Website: walmart
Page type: billing-address
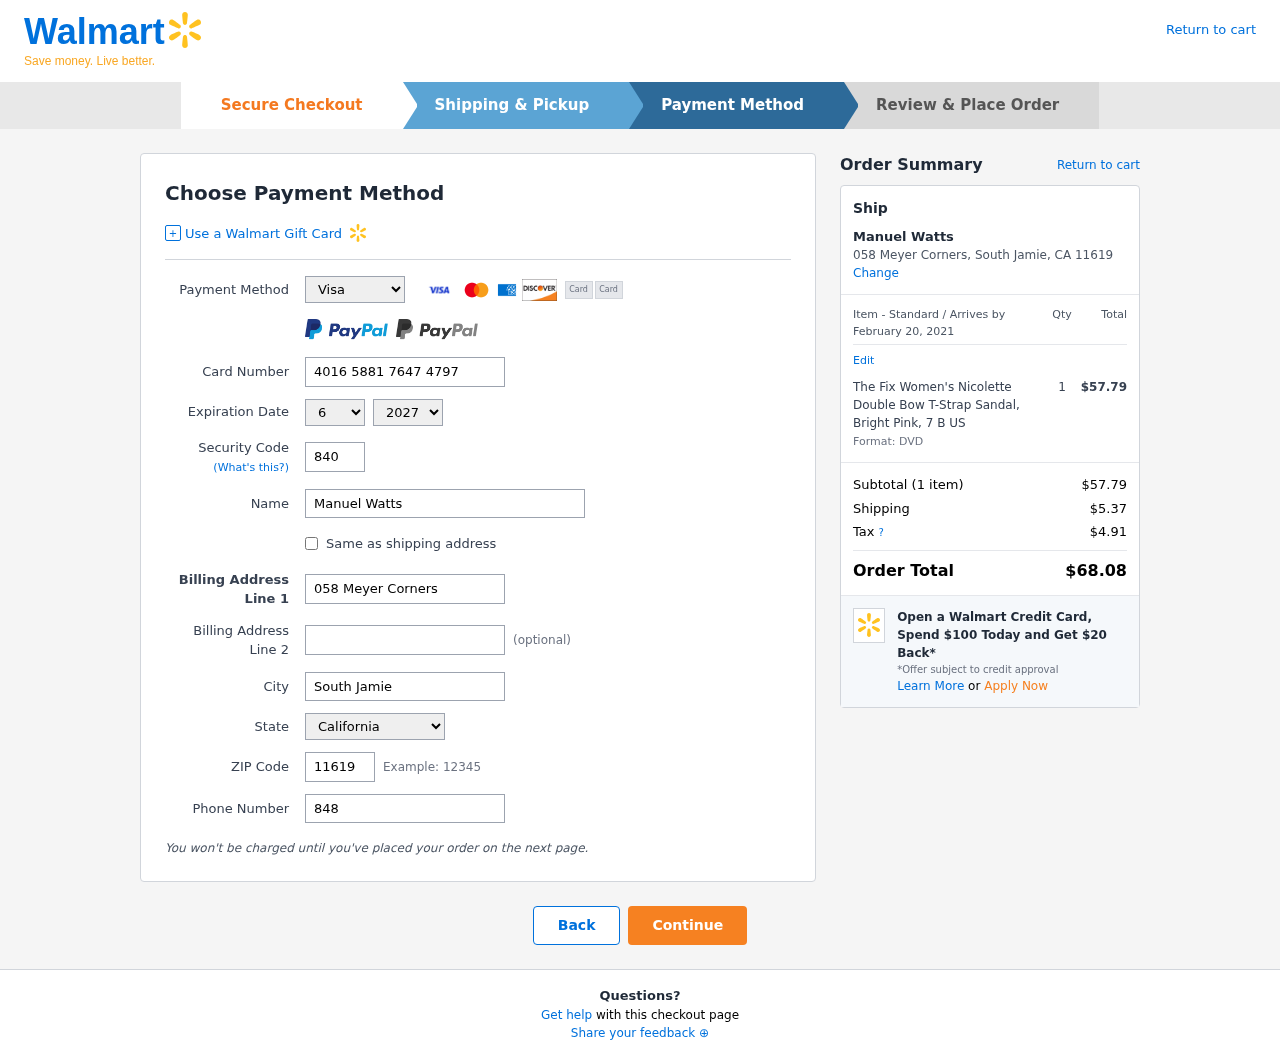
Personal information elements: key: PII_CARD_CVV
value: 840
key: PII_CARD_EXPIRY_MONTH
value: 06
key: PII_CARD_EXPIRY_YEAR
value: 27
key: PII_CARD_NUMBER
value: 4016 5881 7647 4797
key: PII_CARD_TYPE
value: Visa
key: PII_CITY
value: South Jamie
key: PII_CITY_STATE_ZIP
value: South Jamie, CA 11619
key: PII_FULLNAME
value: Manuel Watts
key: PII_PHONE
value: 8483643066
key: PII_POSTCODE
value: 11619
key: PII_STATE
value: California
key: PII_STREET
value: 058 Meyer Corners
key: PII_FULLNAME2
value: Manuel Watts
Product elements: key: PRODUCT1_NAME
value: The Fix Women's Nicolette Double Bow T-Strap Sandal, Bright Pink, 7 B US
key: PRODUCT1_PRICE
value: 57.79
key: PRODUCT1_QUANTITY
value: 1
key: PRODUCT1_DESC
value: Format: DVD
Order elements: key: ORDER_DELIVERY_DATE
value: February 20, 2021
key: ORDER_NUM_ITEMS
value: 1
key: ORDER_SUBTOTAL
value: $57.79
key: ORDER_SHIPPING_COST
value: $5.37
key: ORDER_TAX
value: $4.91
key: ORDER_TOTAL
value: $68.08